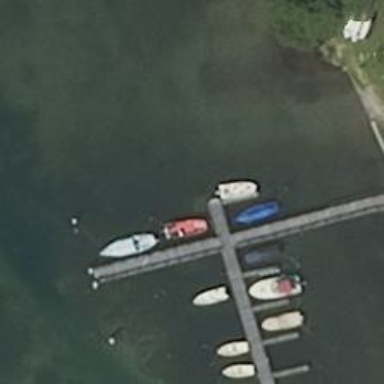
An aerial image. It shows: Man-made pier.